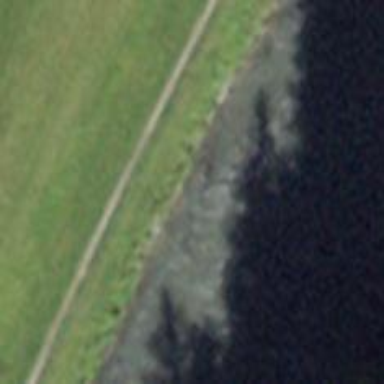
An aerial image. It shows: Grass track of grade5. It is Nordic track groomed for classic skiing.